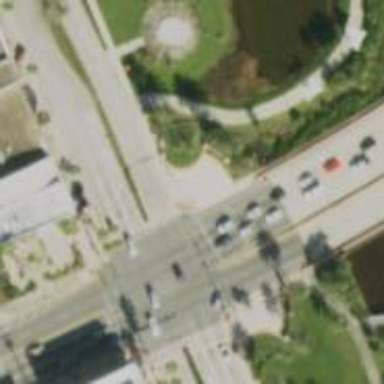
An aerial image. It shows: Marked crossing on the road.